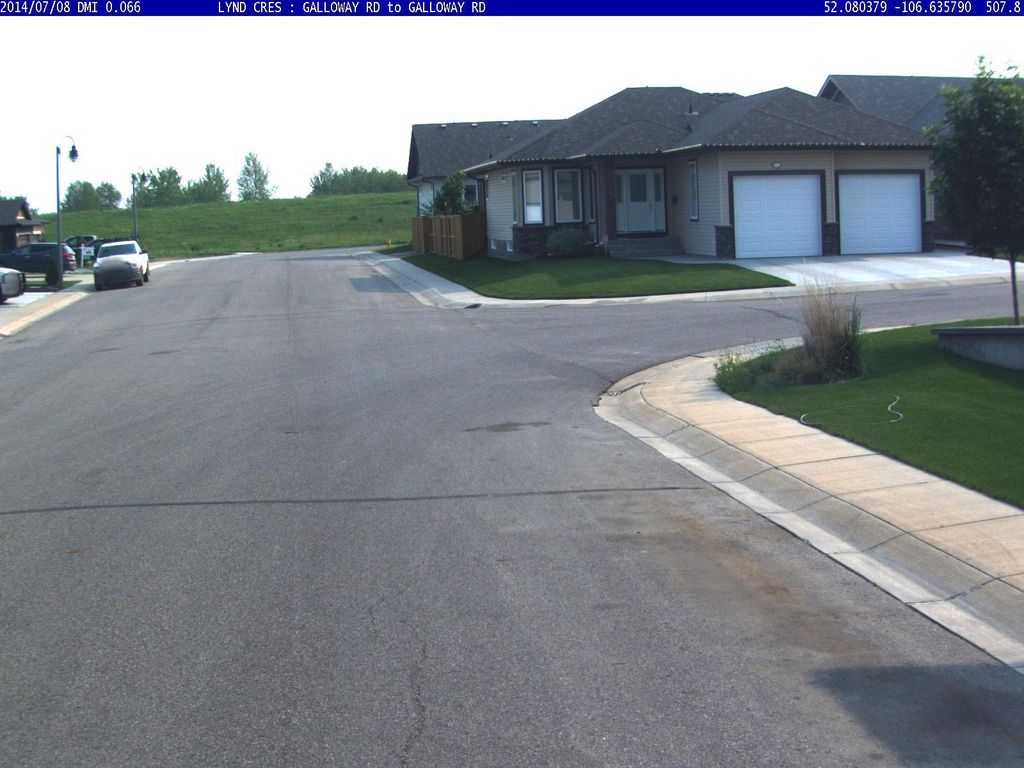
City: saskatoon